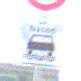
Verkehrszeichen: BeiNaesse
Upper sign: Geschwindigkeit50
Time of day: Midday
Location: Outdoor (Suburban)
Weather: PartlyCloudy
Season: NotSpecified
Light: Natural